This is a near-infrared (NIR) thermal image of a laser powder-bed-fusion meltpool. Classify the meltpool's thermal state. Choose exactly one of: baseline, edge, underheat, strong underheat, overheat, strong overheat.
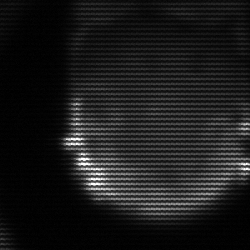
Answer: strong underheat